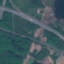
Land use / land cover class: Highway